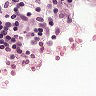
Metastatic tissue present: no